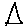
Label: triangle